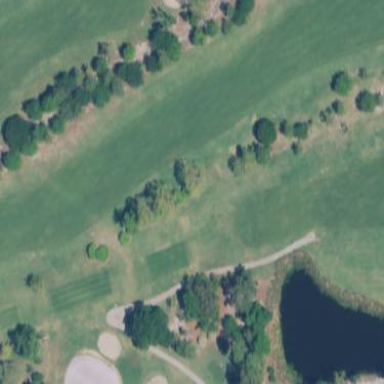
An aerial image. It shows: Grassy area designated as golf fairway.